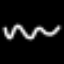
Label: squiggle